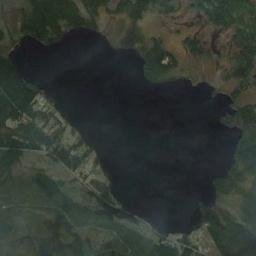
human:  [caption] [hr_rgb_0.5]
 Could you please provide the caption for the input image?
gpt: There are paths on both sides of the lake .

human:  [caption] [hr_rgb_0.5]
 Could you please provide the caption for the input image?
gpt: An irregular blue lake is surrounded by mountains with green vegetation .

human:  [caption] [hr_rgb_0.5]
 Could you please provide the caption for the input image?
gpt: There are green meadows around the lake .

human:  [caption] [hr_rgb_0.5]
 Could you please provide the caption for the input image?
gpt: Many trees are around the lake .

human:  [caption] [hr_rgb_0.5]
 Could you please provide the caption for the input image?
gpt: The lake lies on a flat ground covered with vegetation and the water is deep green .